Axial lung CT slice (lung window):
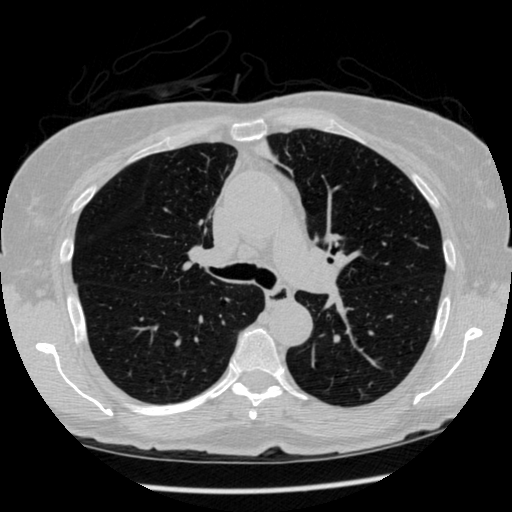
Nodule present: no